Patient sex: F
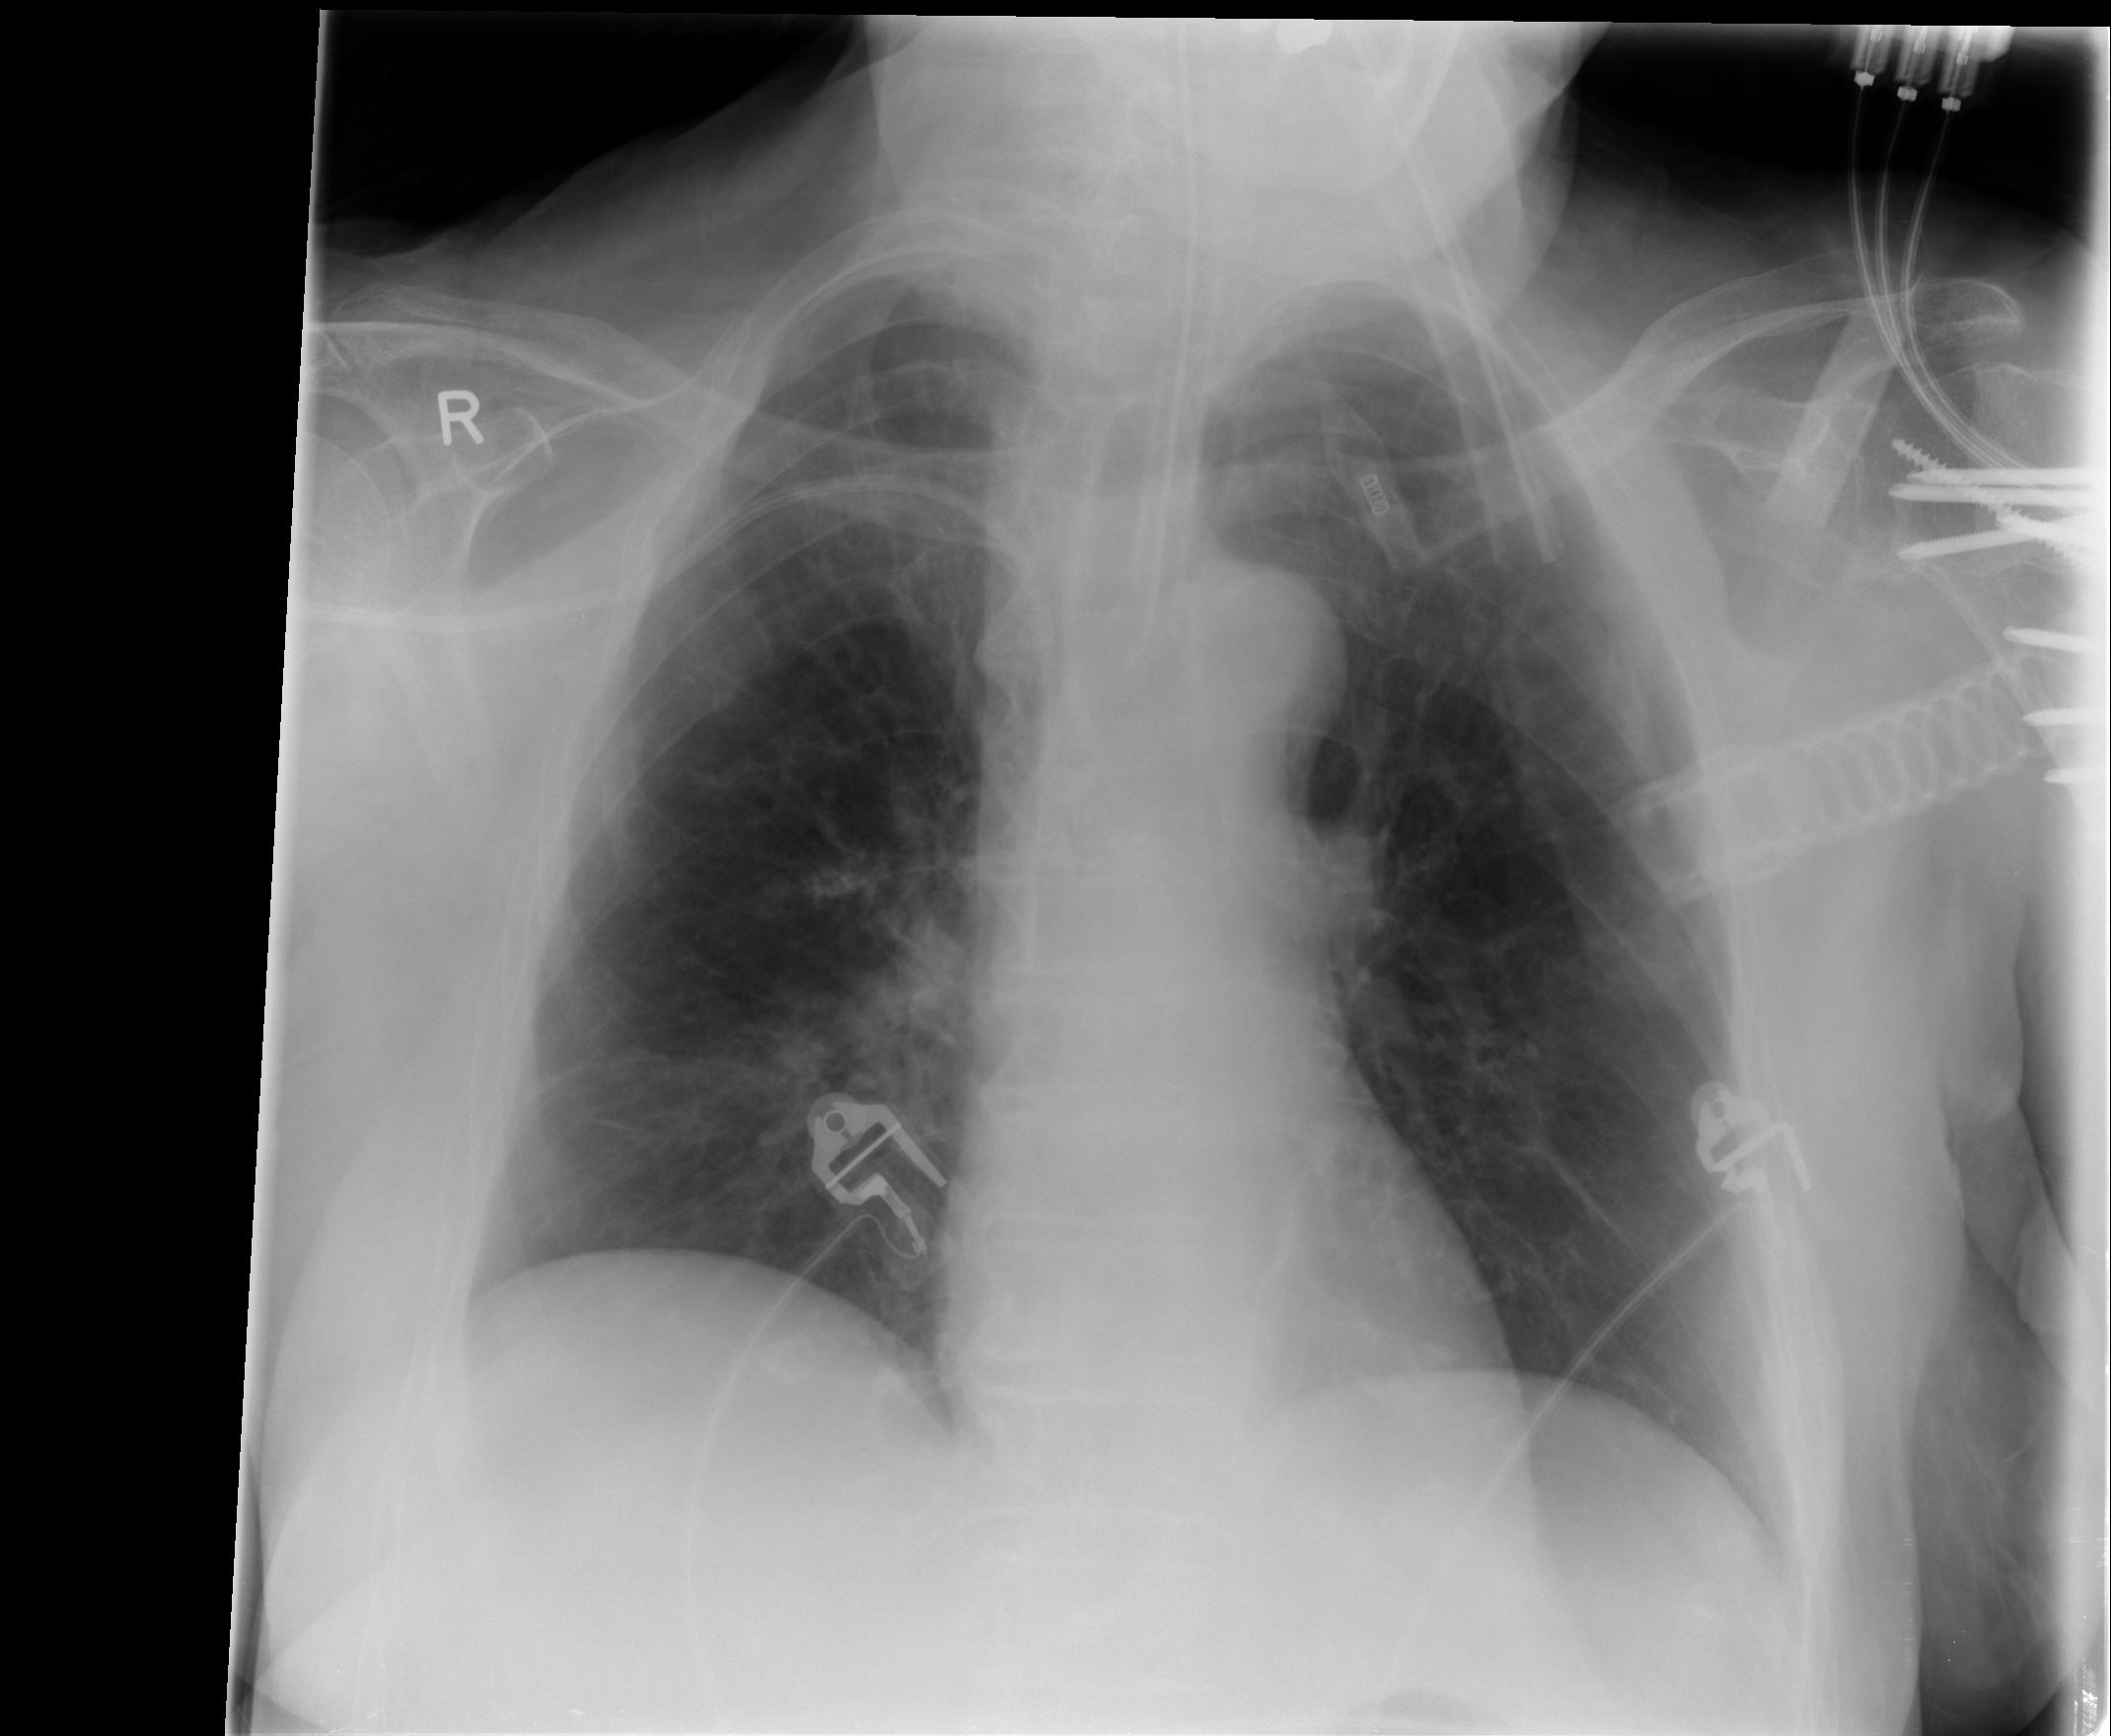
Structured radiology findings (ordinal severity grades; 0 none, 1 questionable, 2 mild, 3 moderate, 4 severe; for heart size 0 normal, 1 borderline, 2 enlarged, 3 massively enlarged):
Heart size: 0
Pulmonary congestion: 0
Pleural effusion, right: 0
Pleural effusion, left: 0
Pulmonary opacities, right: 0
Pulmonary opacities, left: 0
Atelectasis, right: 1
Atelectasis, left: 0